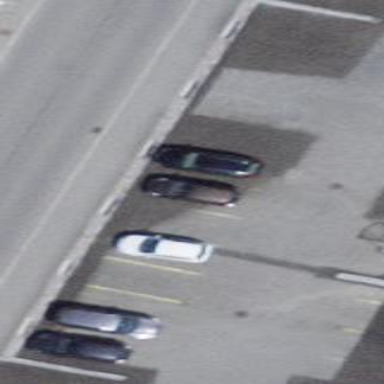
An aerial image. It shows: Parking area.